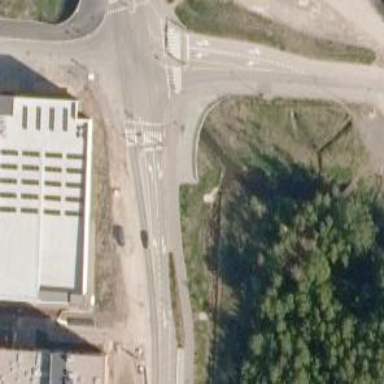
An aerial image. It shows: Crossing on cycleway.